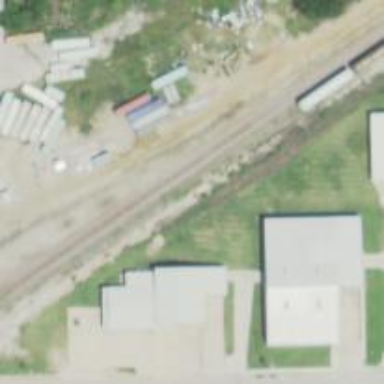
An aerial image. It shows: Railway siding with rails.